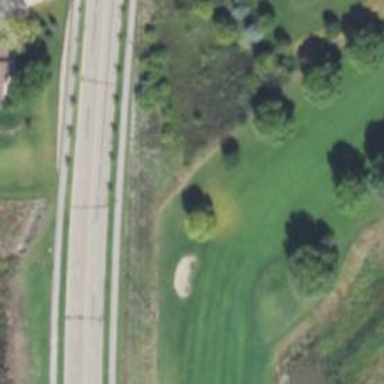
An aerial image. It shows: Golf hole.